Question: I'm not trying to scam/phish or in any way harm anyone. I'm creating a magnifier for websites to use much like you would use a magnifier on a piece of paper.
I'll set the scenario.
I've essentially duplicated an entire webpage's HTML, then laid the duplication over the original page. Like so:

When I click an element on the duplicated HTML, i'd like the click event to be passed on to the original page.
This was how I was approaching the problem:
'''
duplicate_element.onmousedown = function(event) {
var range = document.createRange();
var test = range.setStart(event.target, 0);
// Then I hoped to use:
range.startContainer
// to search for the clicked element on the original content
document.find(range.startContainer)
}
'''
So i'm stumped on how to find the matching element from the clicked target in the original HTML.
There are a few rules to the puzzle:
- - -
Any help would be great. I'll answer any questions you need. Thanks :)
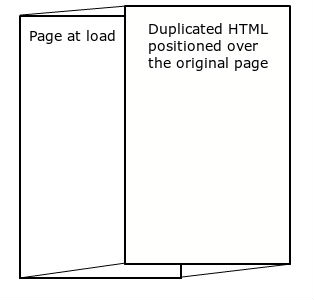
Answer: Depending on how the duplicated HTML is laid over the original one, you could compute the path from the root of the duplicate document, and re-apply it on the duplicated document, then trigger the event.
But for that you need a way to compute the path to apply from the computed path. For example, if the document is structured in a way similar to:
'''
<body>
<div> <!-- root of the orginal HTML -->
...
</div>
<div> <!-- duplicated root -->
...
</div>
</body>
'''
Then you can compute the 'XPath' (or some other kind of path such as the list of children indexes as exposed in <URL> from the duplicated 'div', and re-apply it from the original 'div':
'''
duplicated_element.onmousedown = function(event) {
var path = getPath(duplicatedDiv, event.target);
var element = findNode(originalDiv, path);
element.onmousedown(event);
}
'''
Of course it works only if the original HTML has a root within the body. If not, you can encapsulate the duplicated HTML in such a root and compute the path from that root, and apply it from the root of the document to find the matching node:
'''
duplicated_element.onmousedown = function(event) {
var path = getPath(duplicateRoot, event.target);
var element = findNode(document, path);
element.onmousedown(event);
}
'''
It doesn't give you a complete answer and may need to be adapted to the way you generate the page, but hopefully gives a useful help on how to proceed.